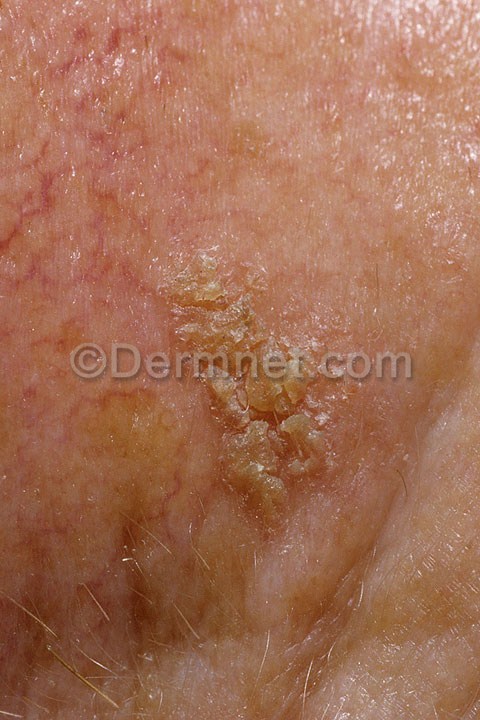
Disease: Actinic Keratosis Basal Cell Carcinoma and other Malignant Lesions